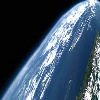
Label: water